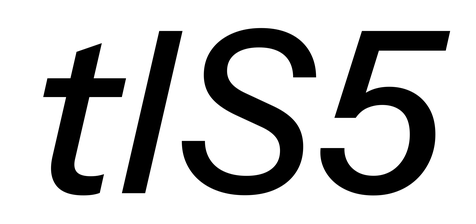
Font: InstrumentSans-Italic_Medium_Italic